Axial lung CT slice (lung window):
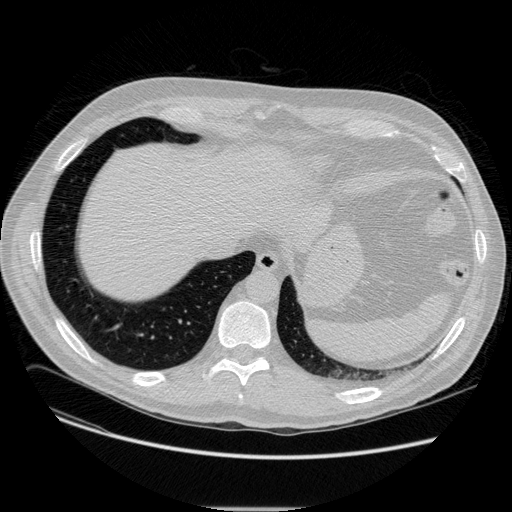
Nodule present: no